Question: Detect the length of the red line, where the side length of each grid on the chessboard is 0.5. The length of the red line is an integer multiple of the length of the floor tile. How long is the red line in the picture?
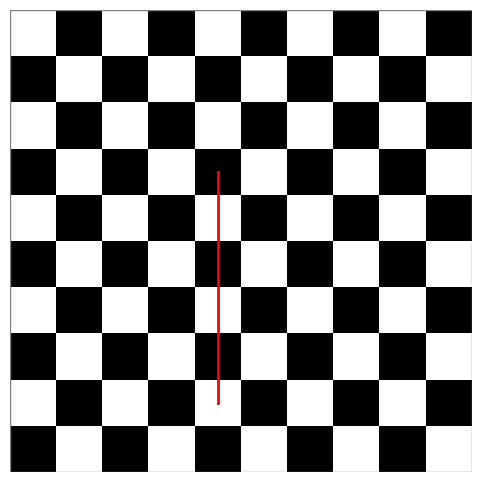
Answer: 2.5